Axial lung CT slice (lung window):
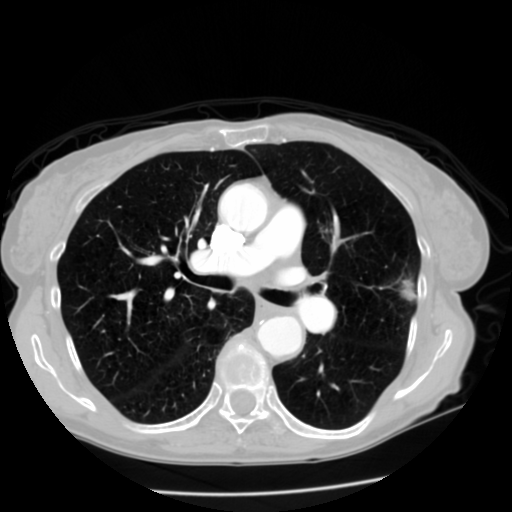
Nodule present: yes
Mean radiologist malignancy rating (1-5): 4